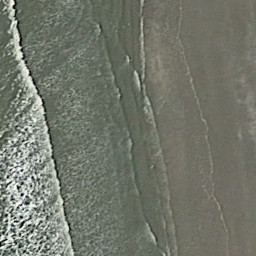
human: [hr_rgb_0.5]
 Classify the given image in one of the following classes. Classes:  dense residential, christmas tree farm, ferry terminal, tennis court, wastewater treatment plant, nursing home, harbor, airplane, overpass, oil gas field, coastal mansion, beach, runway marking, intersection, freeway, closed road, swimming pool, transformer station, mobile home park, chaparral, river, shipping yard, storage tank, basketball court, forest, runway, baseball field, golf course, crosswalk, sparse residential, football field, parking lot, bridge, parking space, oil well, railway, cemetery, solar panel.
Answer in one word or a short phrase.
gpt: beach